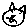
Label: cat